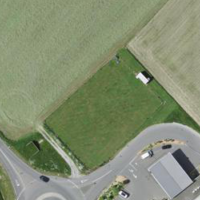
EUNIS habitat code: 52
Species observed at this site:
Mustela erminea